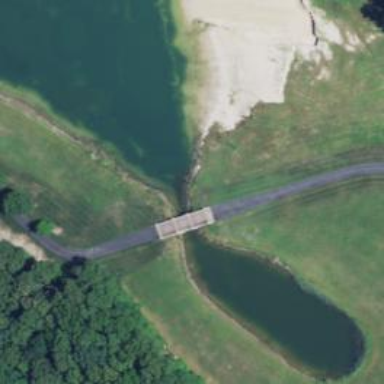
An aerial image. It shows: Driveway bridge connecting two areas.